Question: I'm trying to build a query which will get me a field which is mutual for two rows. This is the data I have presented in Excel (it's the same in the SQL table):

We have two dropdowns, one for start and end point of the trip. Once the user will select the start point, the dropdown is filtered to get only the destinations which are possible from that starting point.
Now, based on the screenshot, if the user selects 'Mazarron' for starting point and 'Albacete' for end point I want to get the name of the lines which offer that option, based on the start and end point, and that would mean also that the Stop Order of the end point will need to be larger from the Stop Order value of the start point. In our case I should get 'Aguilas-Madrid' and 'Puerto de Mazarron-Madrid' but not 'Puerto de Mazarron-Madrid' line.
What can be the best approach to filter those results when I'll use two parameters or @start and @end point of the trip?
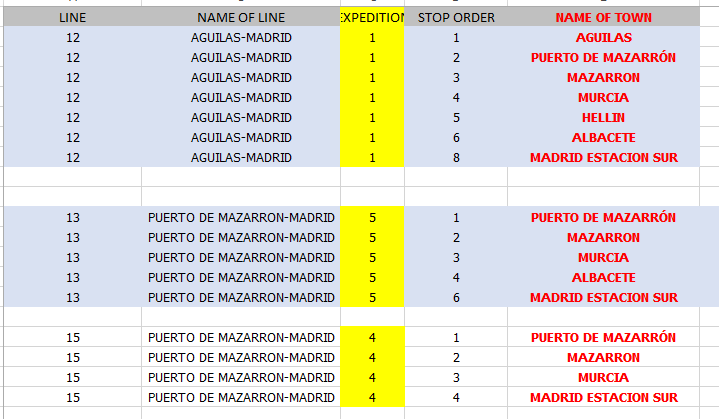
Answer: this is a relatively simple example and there are other ways you can do this. but this should work to get you what you want.
without stop order
'''
select line
from mytable
where nameoftown = @end
and line in (
select line from mytable where nameoftown = @start)
'''
as requested an update with the stop order, this is a little more complex and i haven't tested but should be about what you need:
'''
select line
from mytable end
join (select line, stoporder from mytable where nameoftown = @start) start
on start.line = end.line and start.stoporder < end.stoporder
where end.nameoftown = @end
'''